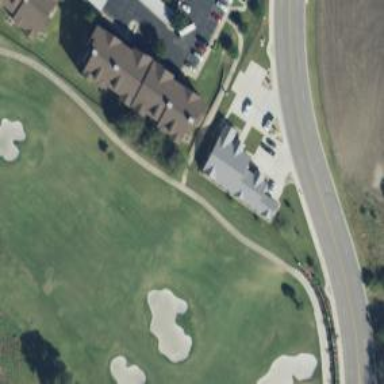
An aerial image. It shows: Path for golf carts.